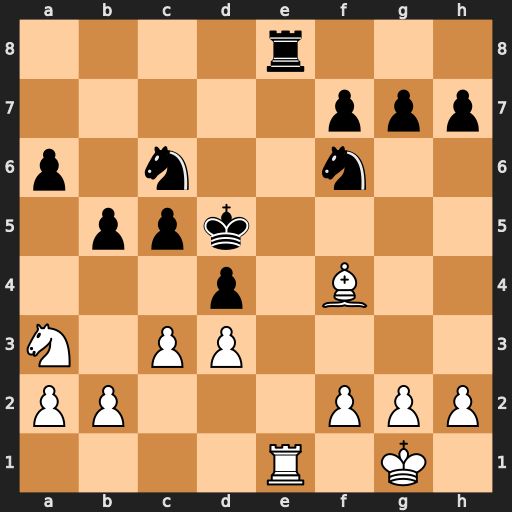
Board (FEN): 4r3/5ppp/p1n2n2/1ppk4/3p1B2/N1PP4/PP3PPP/4R1K1
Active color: w
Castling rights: -
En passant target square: -
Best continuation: c4+ bxc4 dxc4#